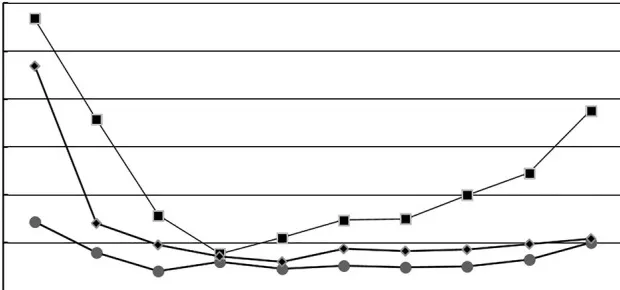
Fluctuation of CA level during immunotherapy in the blood including CA125, CA153, CA199. CA, carbohydrate antigen.
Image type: pathology (immunostaining)